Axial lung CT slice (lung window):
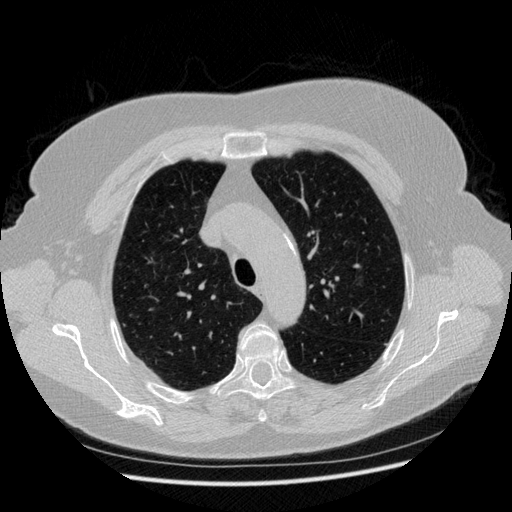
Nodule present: yes
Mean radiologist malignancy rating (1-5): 3.5